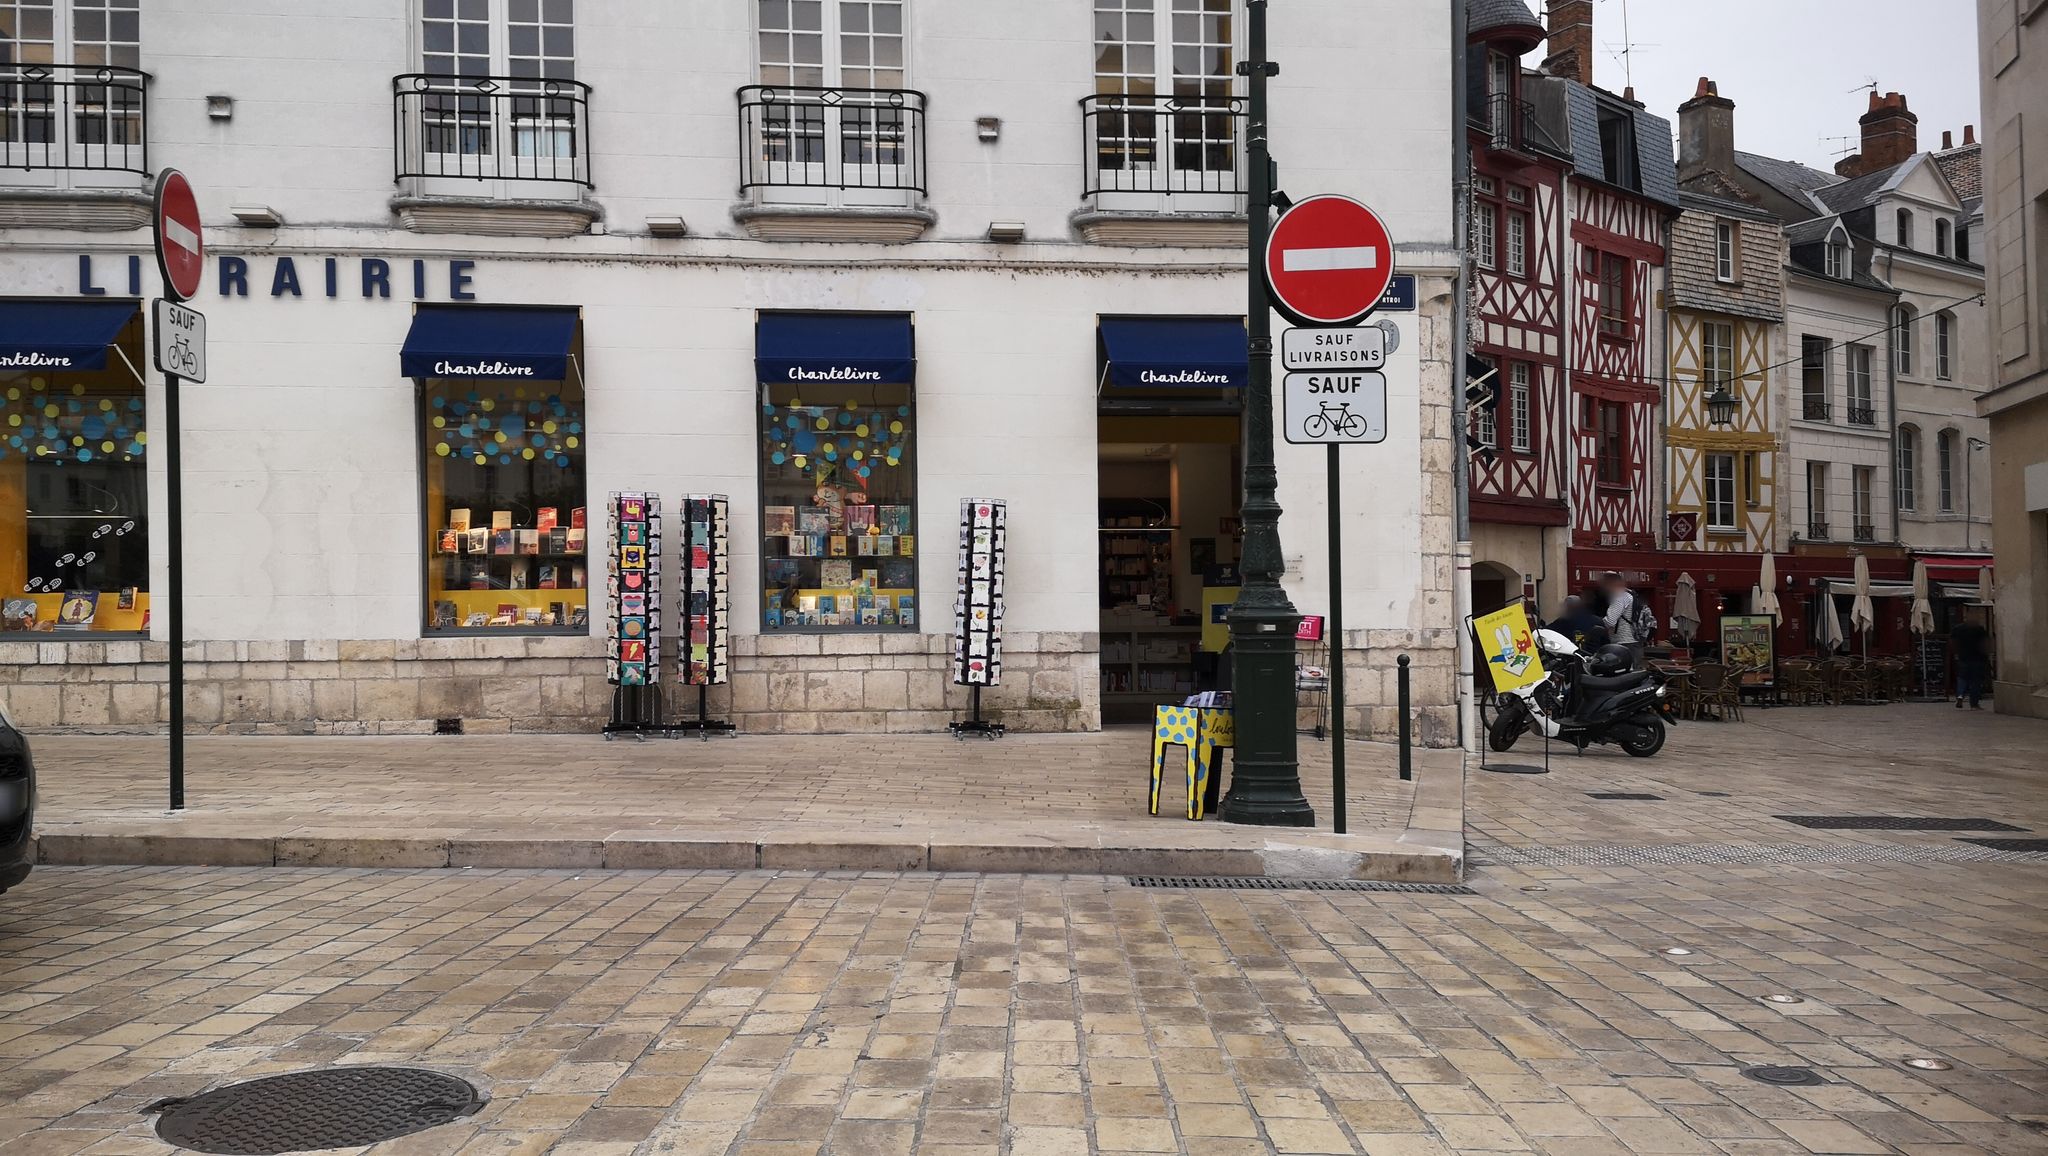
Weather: clear
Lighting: day
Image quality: good
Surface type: walking surface
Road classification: living_street, pedestrian
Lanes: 2
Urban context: urban centre
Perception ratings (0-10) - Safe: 4.88, Lively: 8.72, Beautiful: 9.15, Boring: 0.59, Depressing: 3.7, Wealthy: 9.36